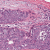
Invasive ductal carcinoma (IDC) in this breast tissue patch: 0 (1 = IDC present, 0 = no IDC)